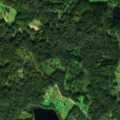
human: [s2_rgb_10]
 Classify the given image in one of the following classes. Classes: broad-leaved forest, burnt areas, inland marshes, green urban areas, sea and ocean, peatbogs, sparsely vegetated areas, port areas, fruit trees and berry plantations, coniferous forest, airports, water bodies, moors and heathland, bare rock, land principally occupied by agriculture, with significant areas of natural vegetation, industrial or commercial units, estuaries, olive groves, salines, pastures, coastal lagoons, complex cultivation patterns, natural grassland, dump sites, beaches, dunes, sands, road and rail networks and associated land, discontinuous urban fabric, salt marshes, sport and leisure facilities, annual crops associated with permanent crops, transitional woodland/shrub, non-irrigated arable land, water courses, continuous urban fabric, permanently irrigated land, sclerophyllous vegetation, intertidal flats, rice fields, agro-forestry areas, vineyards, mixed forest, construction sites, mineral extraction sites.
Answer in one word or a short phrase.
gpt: land principally occupied by agriculture, with significant areas of natural vegetation, broad-leaved forest, coniferous forest, mixed forest, transitional woodland/shrub, water bodies